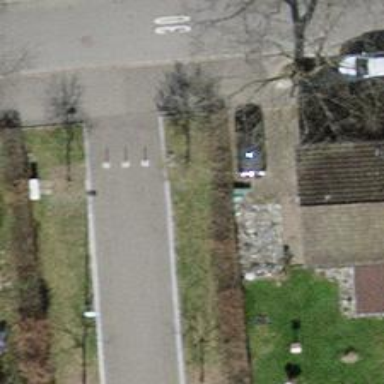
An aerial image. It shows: Bollard barrier.